Question: I am new to R. I have a set of lat,lon coordinates and I have generated a map with those points on it.

: Here is the data for the points,
'''
lat <- c(44.3672, 39.3421, 33.978, 36.3901, 32.8388, 38.7519, +
37.1863, 28.2408, 41.7098, 30.4127)
lon <- c(-83.5215, -86.0034, -84.579, -83.8163, -83.6077, -85.4381,+
-85.2338, -82.7283, -85.0308, -88.4076)
df <- data.frame(lon, lat)
'''
This is the code I used to plot the points, (obtained from <URL>
'''
library(maps)
library(ggplot2)
us_states<-map_data('state')
p <- ggplot(legend=FALSE) +
geom_polygon( data=us_states, aes(x=long, y=lat,group=group)) +
theme(panel.background = theme_blank()) +
theme(panel.grid.major = theme_blank()) +
theme(panel.grid.minor = theme_blank()) +
theme(axis.text.x = theme_blank(),axis.text.y = theme_blank()) +
theme(axis.ticks = theme_blank()) +
xlab("") + ylab("")
# add a single point
p <- p + geom_point(data=df,aes(lon,lat),colour="blue",size=3)
p
'''
Now I want to take each point, compute a 20km by 20km cell centered around the point and then plot the generated cells on the map. How do I then build a grid over the map using such cell sizes? Thanks.
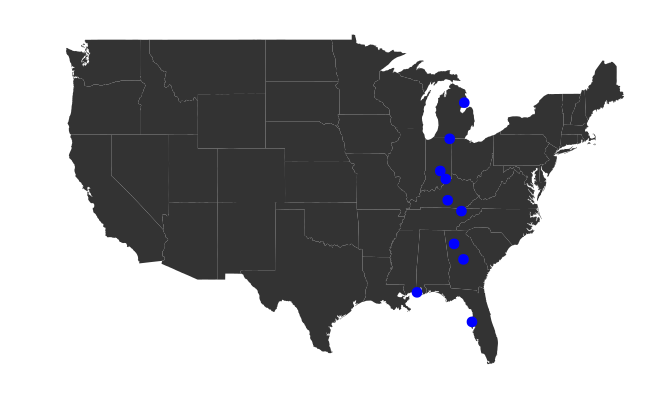
Answer: '''
poly.df <- as.data.frame( t( apply(df, 1,
function(x) c( # for longitude,
xmin=x[1]-cos(x[2]*2*pi/360)*20/111.2, # km/degr varies
xmax=x[1]+cos(x[2]*2*pi/360)*20/111.2, # with latitude
ymin=x[2]-20/111.2, # but not for lattitude
ymax=x[2]+20/111.2) ) ) )
'''
To be frank, I wasn't sure it's is a simple cos(latitude) adjustment. I checked with the <URL> and it's pretty close:
'''
round( cos(seq(90, 0, by=-15)*2*pi/360)*111.2 , 1)
[1] 0.0 28.8 55.6 78.6 96.3 107.4 111.2
'''
But this does get rectangles that look roughly accurate. I'm thinking any off-centered-ness comes from the positioning of the dots.
'''
p+geom_rect(data=poly.df, color="red", fill="transparent",
aes(xmin=xmin.lon,xmax=xmax.lon, ymin=ymin.lat,ymax=ymax.lat) )
'''
To construct a grid:
'''
p+geom_vline(xintercept= seq(-50, -130, by=-1), color="red")+
geom_hline(yintercept= seq(25,50, by=1), color="red")
'''